Aerial crown-view tile of a tropical tree (Barro Colorado Island, Panama), acquired 20250616:
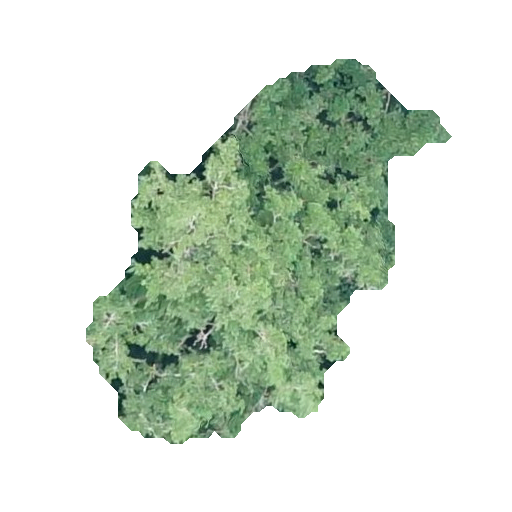
Species: Brosimum alicastrum
GBIF accepted scientific name: Brosimum alicastrum
Crown area: 115.452 m²